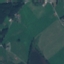
Label: Pasture